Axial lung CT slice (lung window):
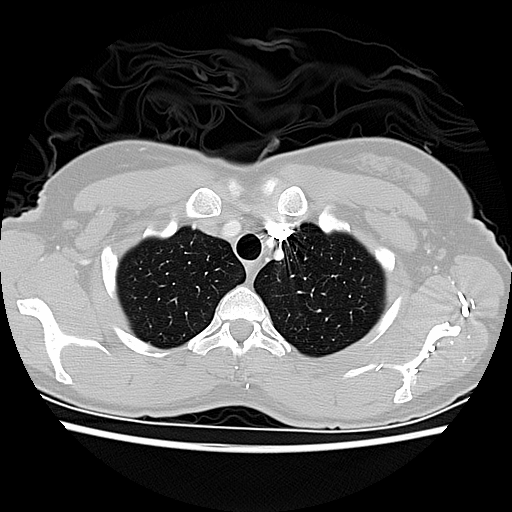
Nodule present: no